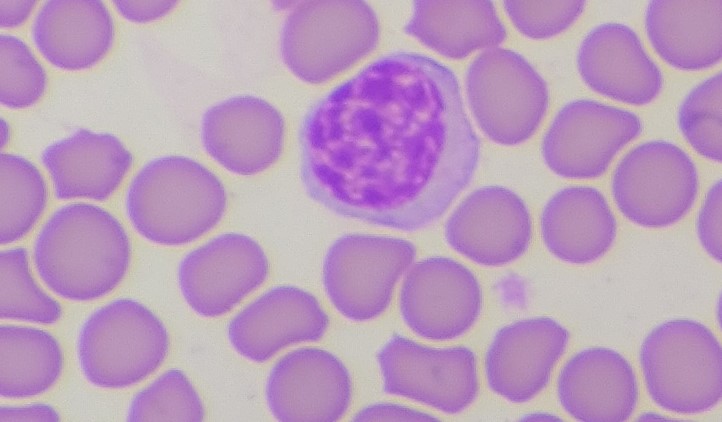
White blood cell type: Lymphocyte